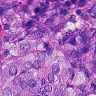
Metastatic tissue present: yes